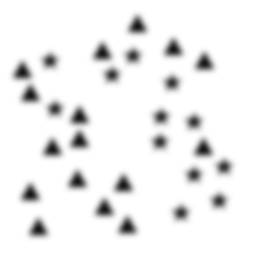
Squares: 0
Triangles: 16
Stars: 12
Total shapes: 28